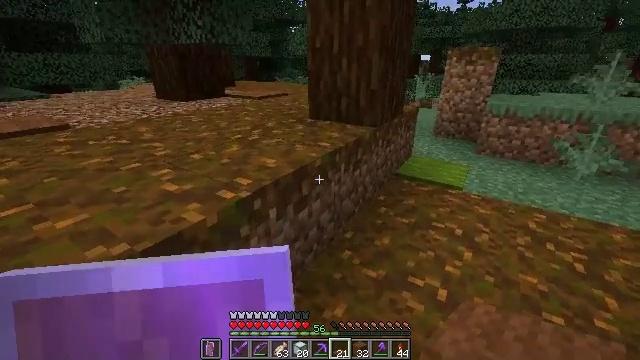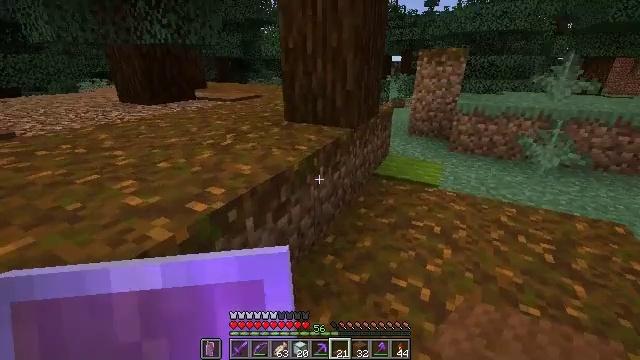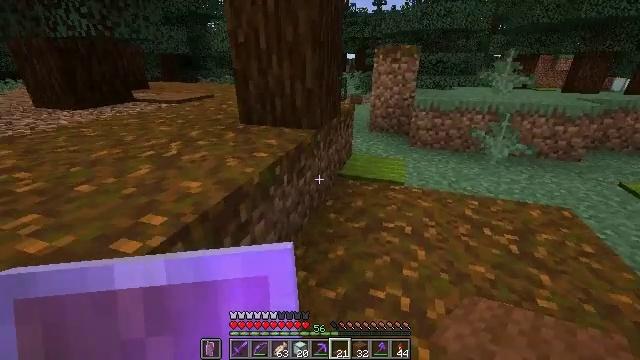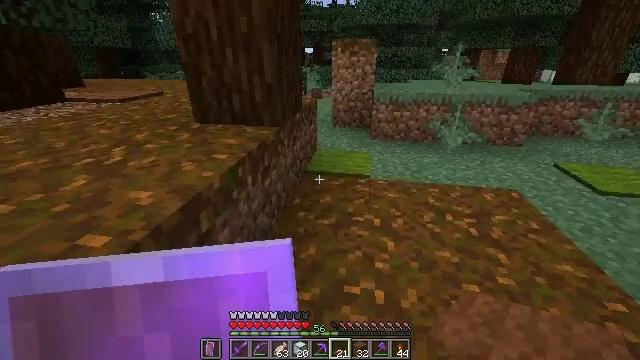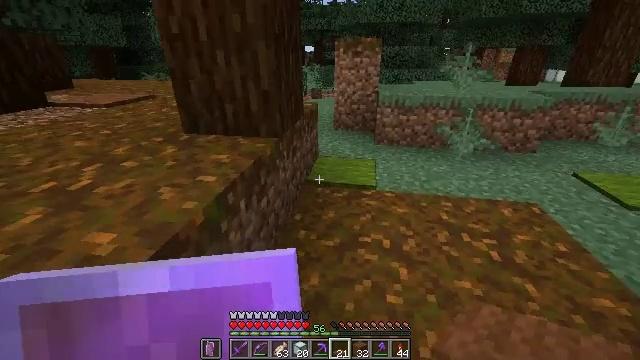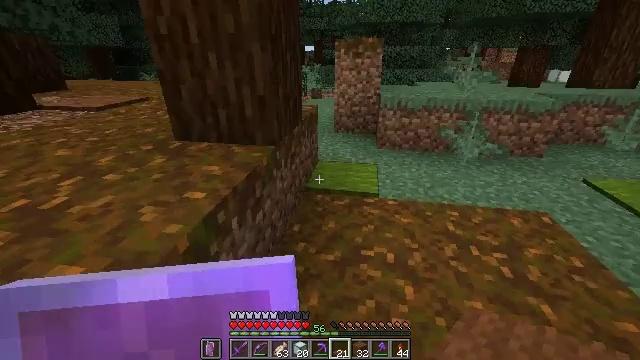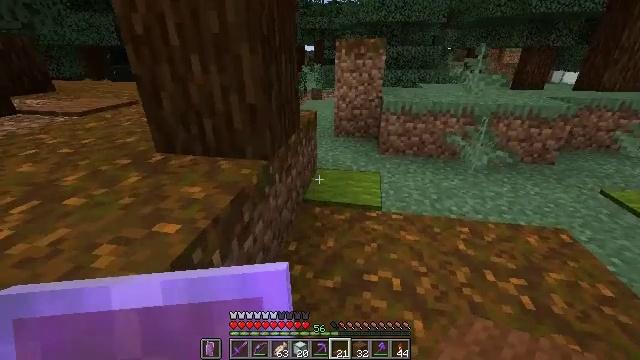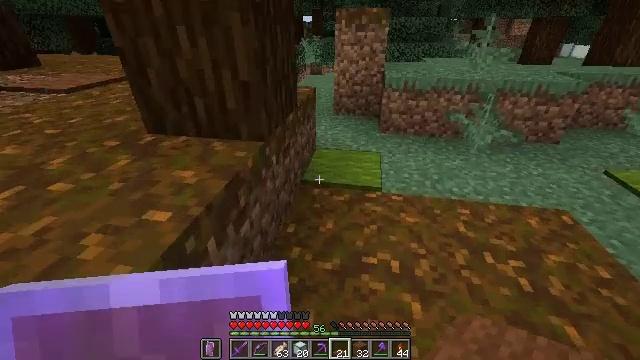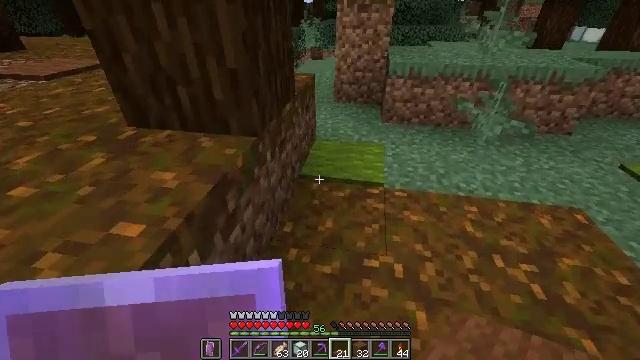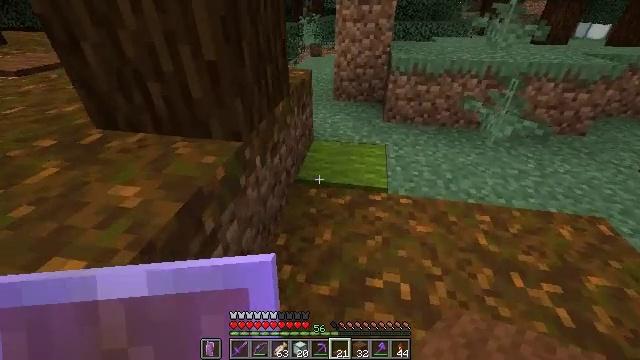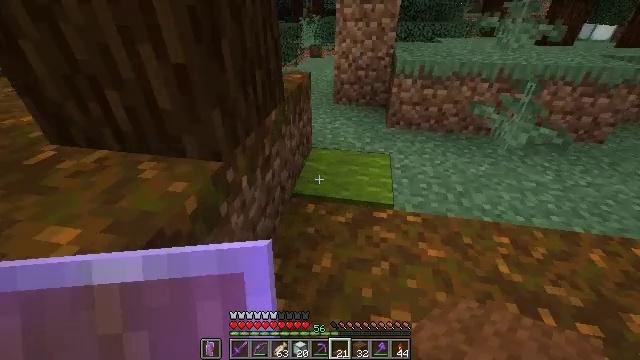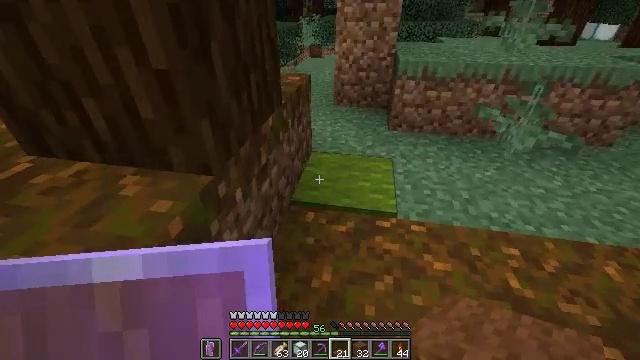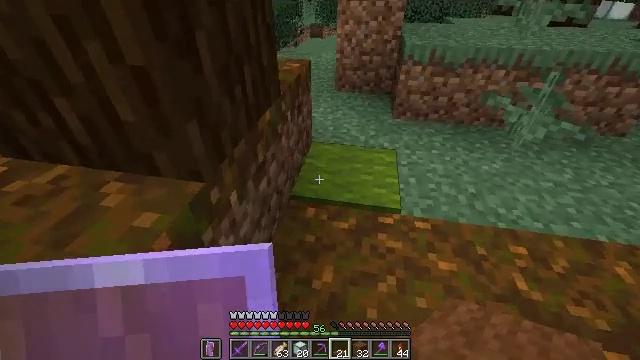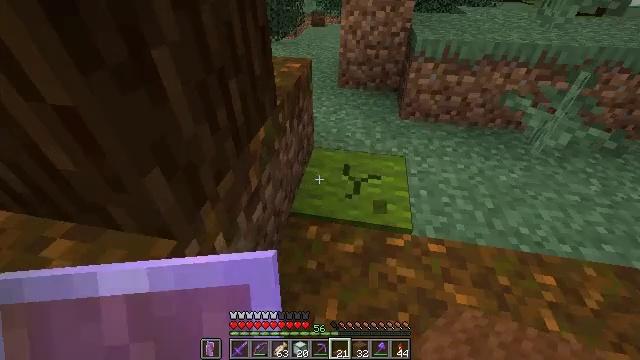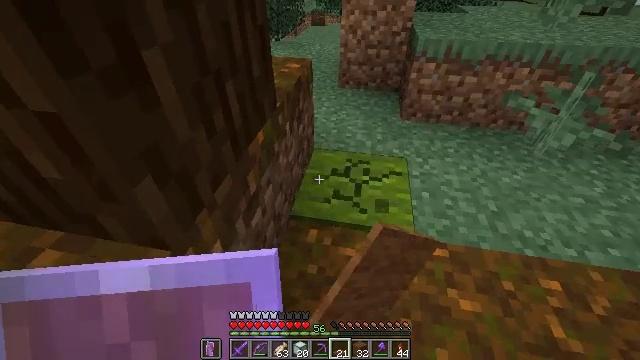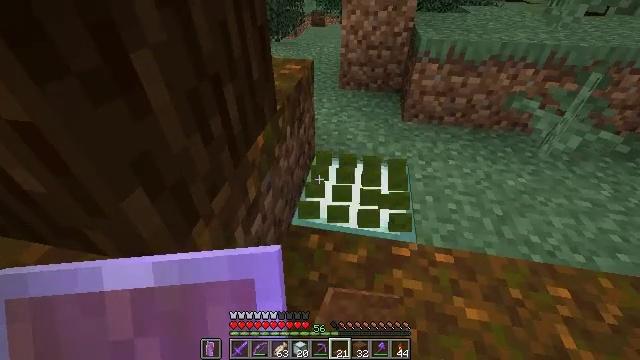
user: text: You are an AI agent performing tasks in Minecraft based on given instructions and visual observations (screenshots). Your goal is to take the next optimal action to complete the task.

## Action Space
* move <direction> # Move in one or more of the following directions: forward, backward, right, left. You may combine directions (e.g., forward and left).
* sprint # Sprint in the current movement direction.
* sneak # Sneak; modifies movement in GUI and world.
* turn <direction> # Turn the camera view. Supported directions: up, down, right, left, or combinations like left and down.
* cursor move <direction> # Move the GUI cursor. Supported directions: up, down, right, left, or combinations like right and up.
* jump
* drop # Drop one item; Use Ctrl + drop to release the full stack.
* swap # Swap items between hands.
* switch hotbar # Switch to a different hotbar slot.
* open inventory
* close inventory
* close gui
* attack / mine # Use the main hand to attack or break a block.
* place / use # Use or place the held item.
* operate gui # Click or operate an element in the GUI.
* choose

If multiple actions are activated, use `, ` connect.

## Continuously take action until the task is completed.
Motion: motion action
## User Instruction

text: Attack the green carpet to retrieve it.
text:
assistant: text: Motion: move forward, turn right
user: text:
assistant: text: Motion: move forward, turn right
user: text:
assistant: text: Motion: move forward, turn right and down
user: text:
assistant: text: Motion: move forward
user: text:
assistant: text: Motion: move forward
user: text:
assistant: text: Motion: move forward
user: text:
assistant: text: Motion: move forward, turn down
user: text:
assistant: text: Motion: move forward, turn down
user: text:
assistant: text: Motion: move forward
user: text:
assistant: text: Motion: move forward
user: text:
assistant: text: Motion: move forward
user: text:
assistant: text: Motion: move forward, turn down
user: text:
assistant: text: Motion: turn down, attack / mine
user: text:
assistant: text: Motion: attack / mine
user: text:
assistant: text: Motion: attack / mine
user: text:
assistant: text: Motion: attack / mine
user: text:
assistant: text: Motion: turn down, attack / mine
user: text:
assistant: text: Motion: turn down, attack / mine
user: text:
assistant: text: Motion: attack / mine
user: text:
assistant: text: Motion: attack / mine